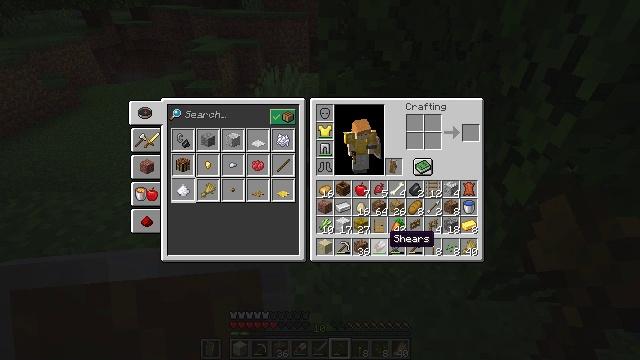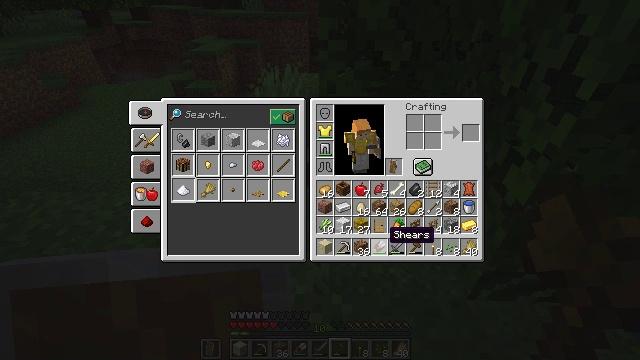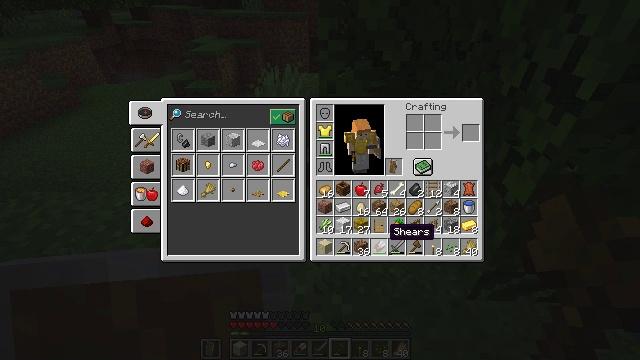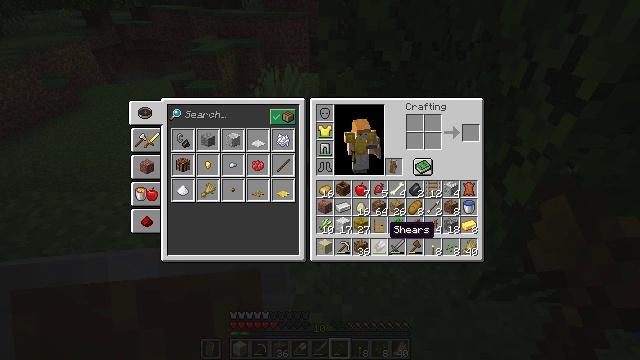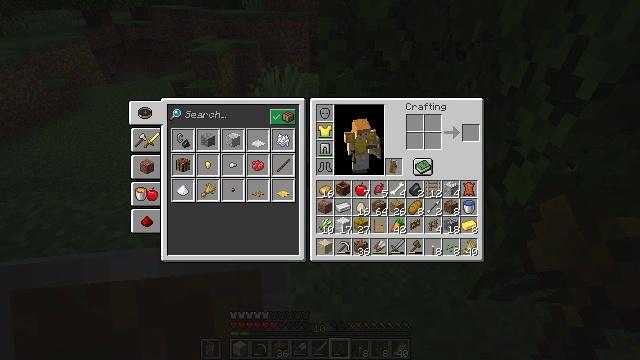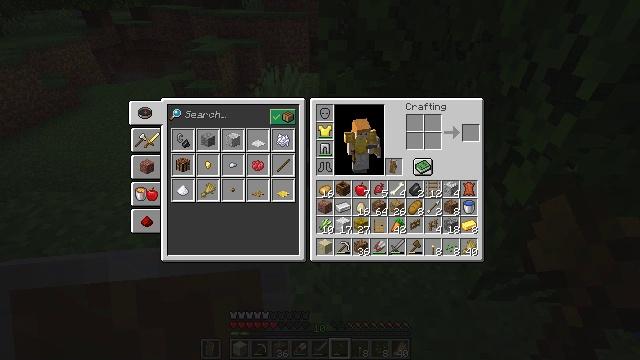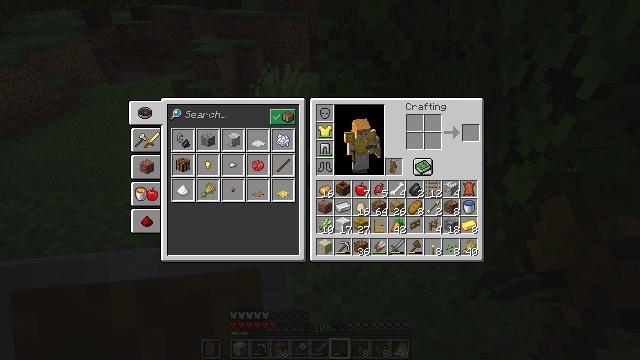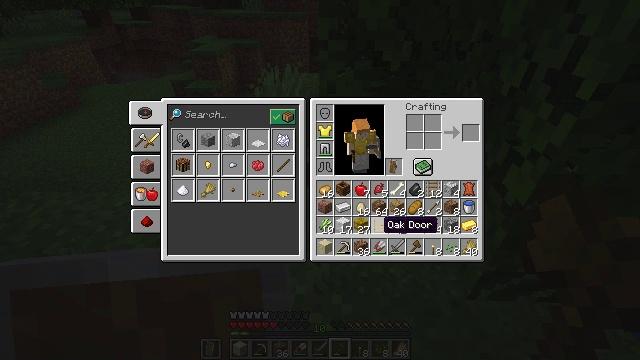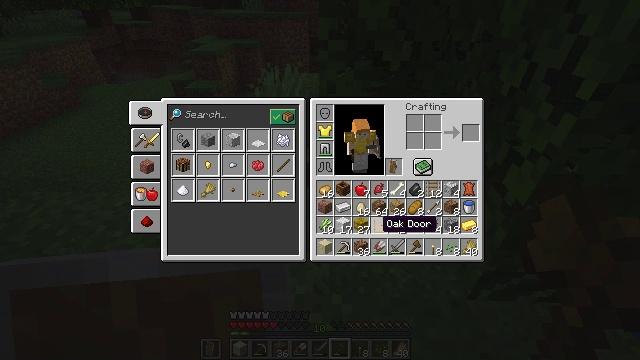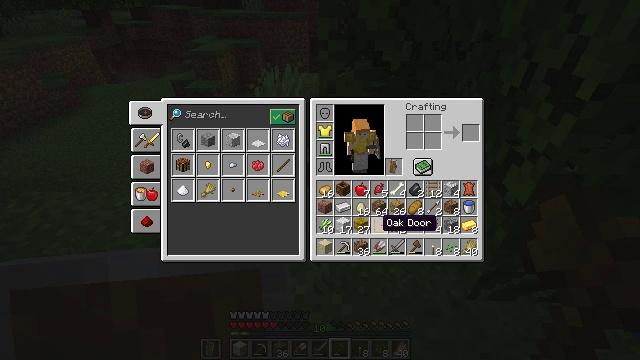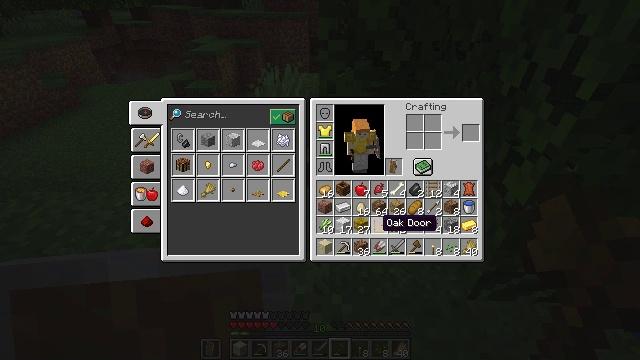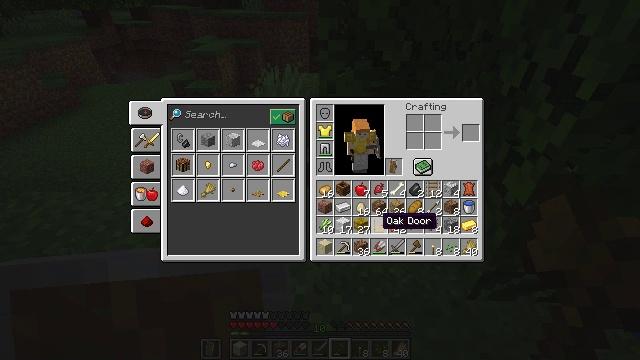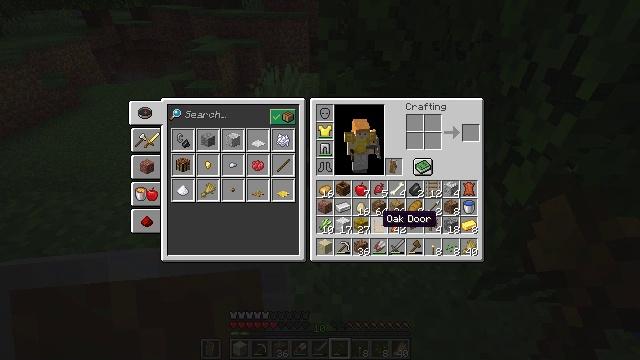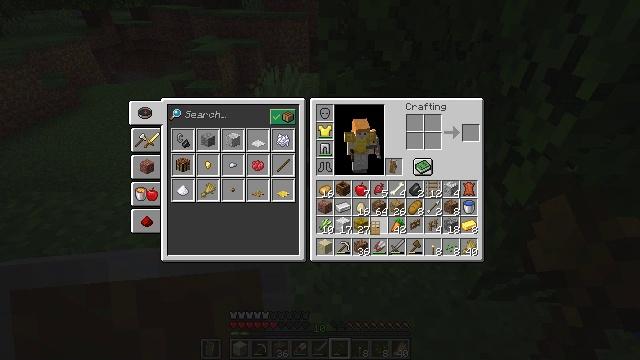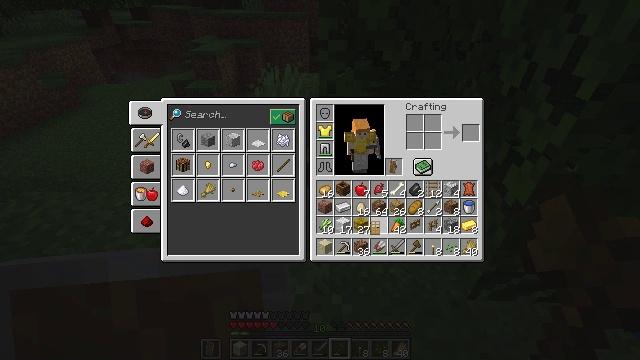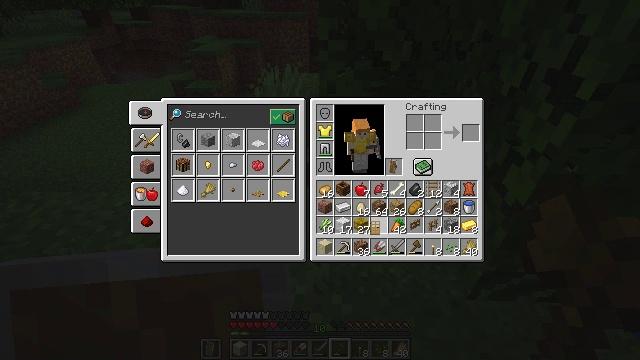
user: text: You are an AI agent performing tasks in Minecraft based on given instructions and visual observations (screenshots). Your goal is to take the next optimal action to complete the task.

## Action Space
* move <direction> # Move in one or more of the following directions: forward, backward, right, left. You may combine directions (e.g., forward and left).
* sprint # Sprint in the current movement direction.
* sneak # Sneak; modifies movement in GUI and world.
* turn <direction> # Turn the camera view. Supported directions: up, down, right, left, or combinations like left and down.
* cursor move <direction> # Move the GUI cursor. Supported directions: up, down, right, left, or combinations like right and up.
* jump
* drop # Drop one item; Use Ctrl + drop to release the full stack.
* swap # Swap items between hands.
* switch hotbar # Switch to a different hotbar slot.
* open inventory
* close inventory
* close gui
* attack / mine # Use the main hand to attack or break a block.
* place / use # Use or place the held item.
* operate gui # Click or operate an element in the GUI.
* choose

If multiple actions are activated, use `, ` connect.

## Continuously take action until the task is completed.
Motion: motion action
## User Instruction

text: Drop an oak door.
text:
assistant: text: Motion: no_op
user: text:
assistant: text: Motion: no_op
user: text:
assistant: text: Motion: no_op
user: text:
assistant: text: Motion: no_op
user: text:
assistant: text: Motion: no_op
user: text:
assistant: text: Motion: no_op
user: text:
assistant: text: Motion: no_op
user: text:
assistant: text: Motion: no_op
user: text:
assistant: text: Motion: no_op
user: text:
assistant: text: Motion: no_op
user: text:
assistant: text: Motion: no_op
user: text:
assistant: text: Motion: no_op
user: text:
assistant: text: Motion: attack / mine
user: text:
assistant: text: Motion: attack / mine
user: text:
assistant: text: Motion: attack / mine
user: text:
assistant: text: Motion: turn right and up, attack / mine
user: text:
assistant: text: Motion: turn right and up
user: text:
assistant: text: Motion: turn right and up
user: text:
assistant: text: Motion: turn right and up
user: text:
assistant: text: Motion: no_op
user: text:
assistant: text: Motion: no_op
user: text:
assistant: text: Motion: attack / mine
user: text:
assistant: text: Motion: attack / mine
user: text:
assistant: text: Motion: turn left and down, attack / mine
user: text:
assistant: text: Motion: turn left
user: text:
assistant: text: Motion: no_op
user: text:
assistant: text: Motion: no_op
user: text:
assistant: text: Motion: no_op
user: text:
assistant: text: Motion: no_op
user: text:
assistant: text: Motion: no_op